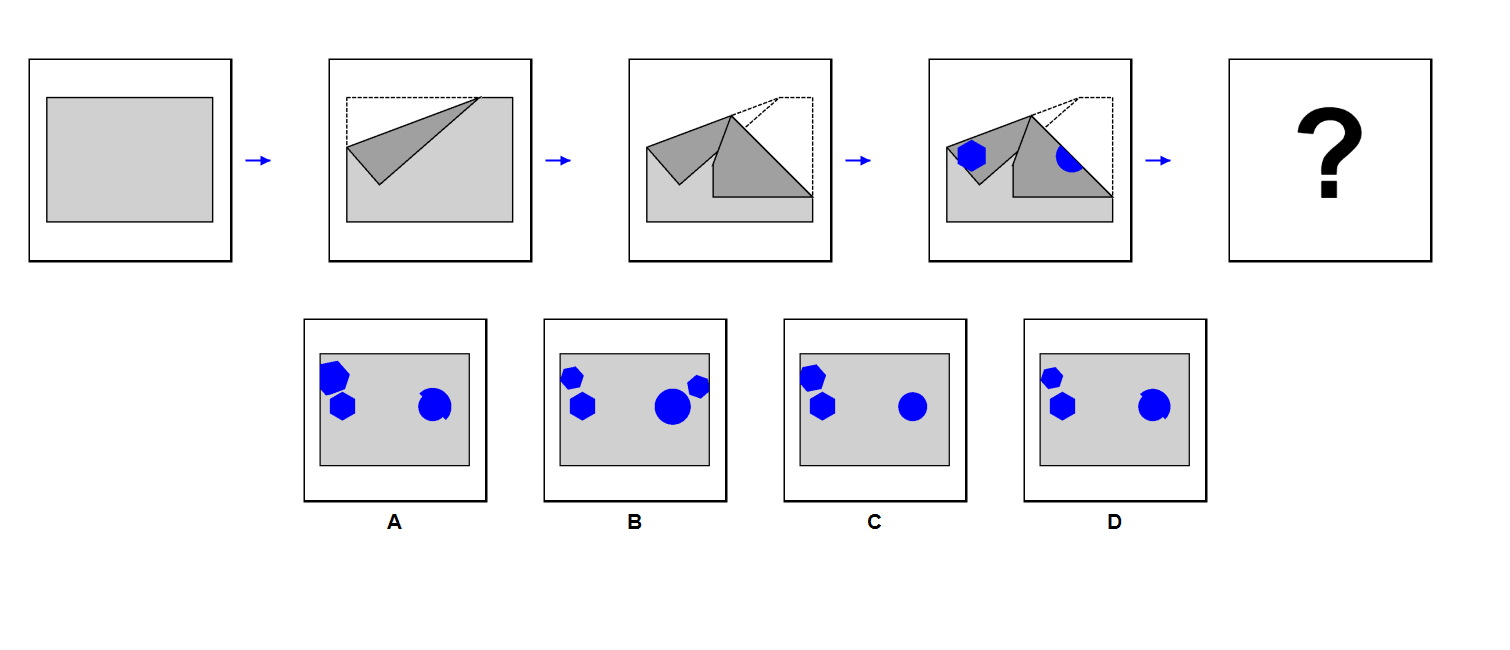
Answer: C